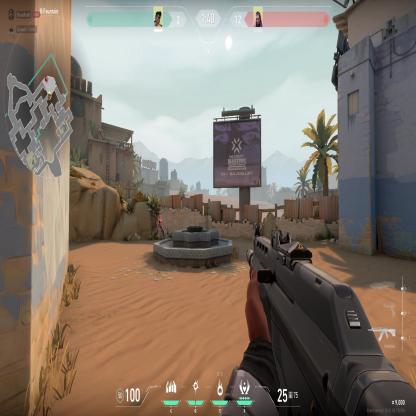
Label: enemy